Question: I wrote the following code to populate a listbox in Jquery (based on <URL>
'''
function populate(id, selectValues, theSelected, empty) {
if (empty) {
$(id).empty();
}
$.each(selectValues, function(key, value) {
$(id).append($("<option></option>").attr("value", key)
.prop('selected', key == theSelected).text(value));
});
}
'''
I call the function using e.g. the following code
'''
populate('#BASE1', {
"8": "2012 average=100",
"7": "2010 average=100",
"6": "2008 average=100",
"5": "2006 average=100",
"4": "2002 average=100",
"3": "2000 average=100",
"2": "1998 average=100",
"1": "1993 average=100"
}, selectedBase, true);
'''
However the list is ordered in the order of the ID - i.e.

How can I adapt my populate function to order them in the order in which I list them? (Obviously I could re-assign the ID's but I was wondering if there is another solution)
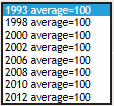
Answer: change '.append()' to '.prepend()':
'''
$.each(selectValues, function(key, value) {
$(id).prepend($("<option></option>").attr("value", key)
.prop('selected', key == theSelected).text(value));
});
'''
<URL>